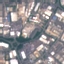
Label: Industrial